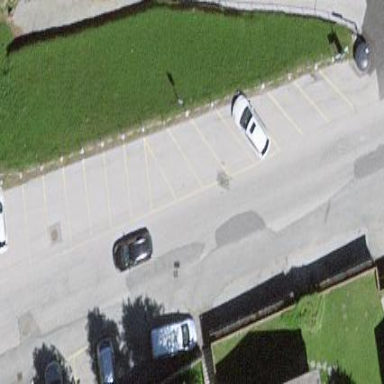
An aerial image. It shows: Parking area with surface.